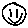
Label: smiley face